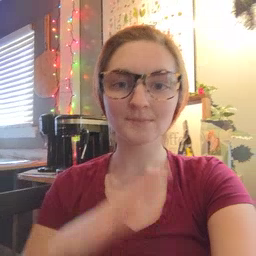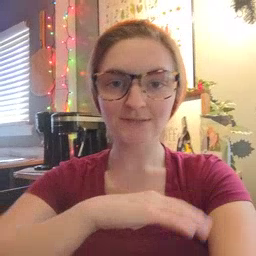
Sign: table